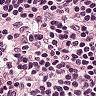
Metastatic tissue present: no